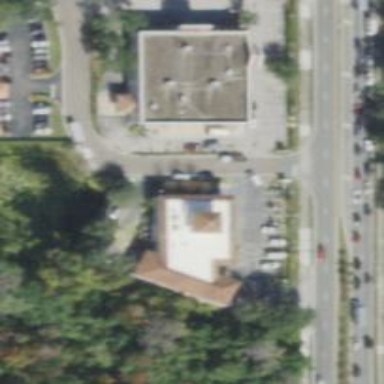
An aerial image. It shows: Convenience shop.